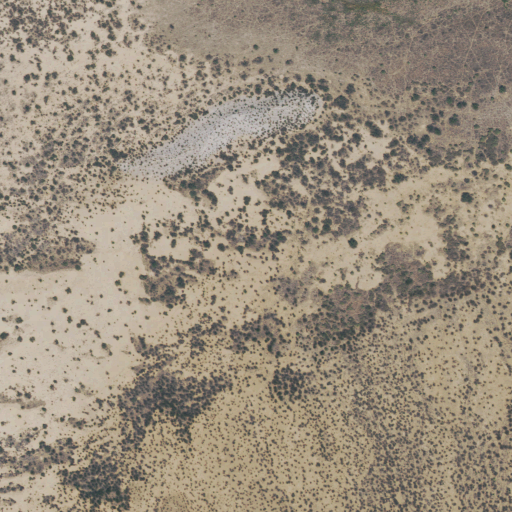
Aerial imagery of valley in Texas named East Corazones Draw containing shrub and grassland